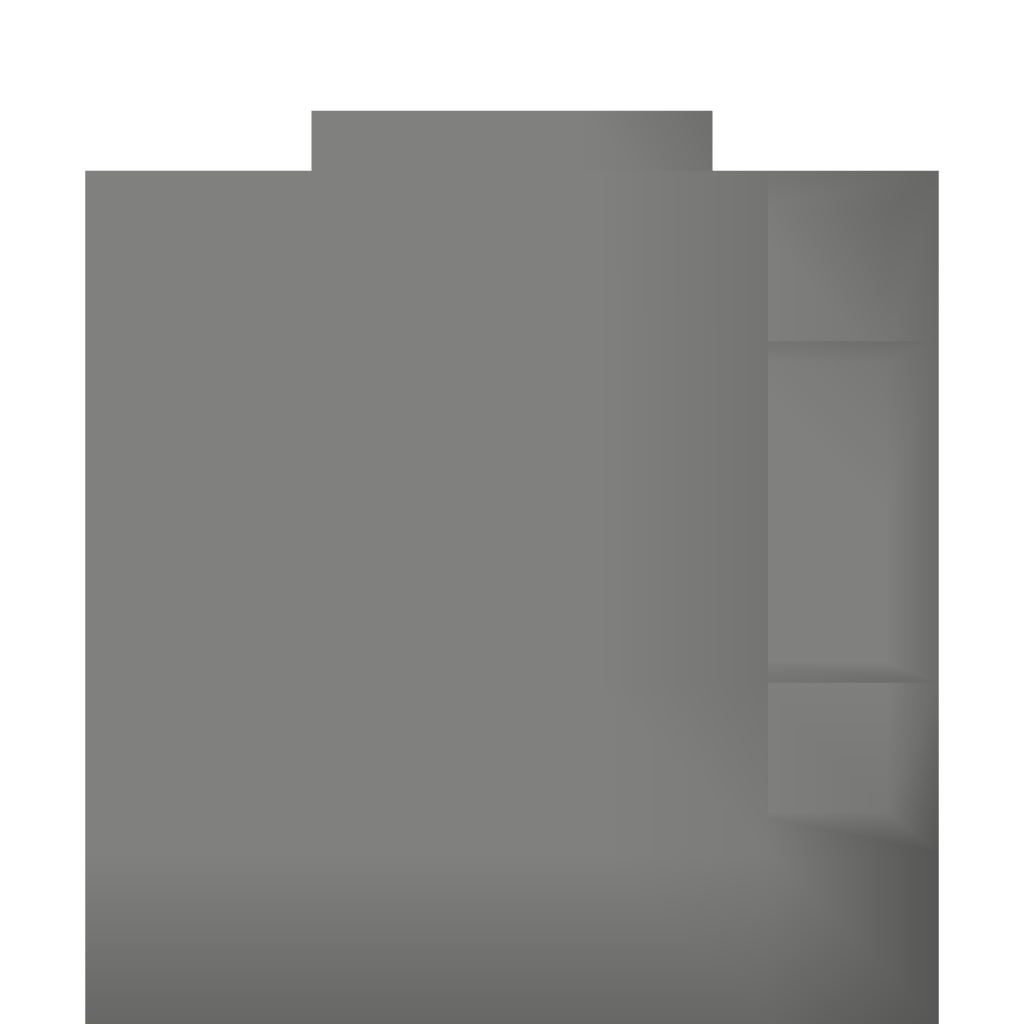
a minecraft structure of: XP shower